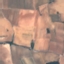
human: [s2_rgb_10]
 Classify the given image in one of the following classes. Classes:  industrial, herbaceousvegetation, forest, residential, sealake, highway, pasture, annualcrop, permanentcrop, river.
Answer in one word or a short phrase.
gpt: PermanentCrop